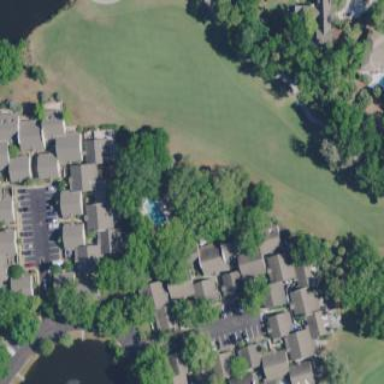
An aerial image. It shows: Golf fairway surrounded by grass.